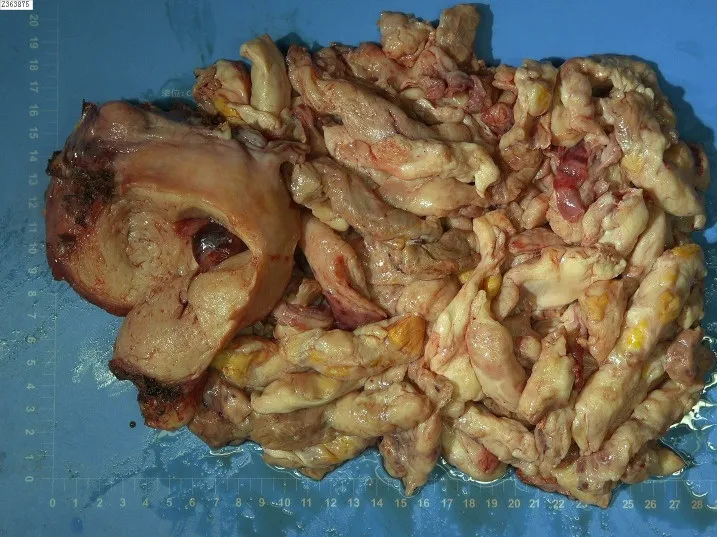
General view after the first operation. The fragmented uterus measured 15x9x4 cm. Between the muscle layers, two grayish-white nodular masses ranging from 1.5 to 3 cm in diameter were identified. These masses had tough, vortex-like textures upon sectioning. Additionally, a cluster of cylindrical tissue, grayish-white to grayish-red in color and measuring 20x20x2 cm, was discovered. This tissue was slightly tough in consistency, with a similar grayish-white to grayish-red appearance on sectioning.
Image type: pathology (h&e)